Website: macys
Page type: review-order
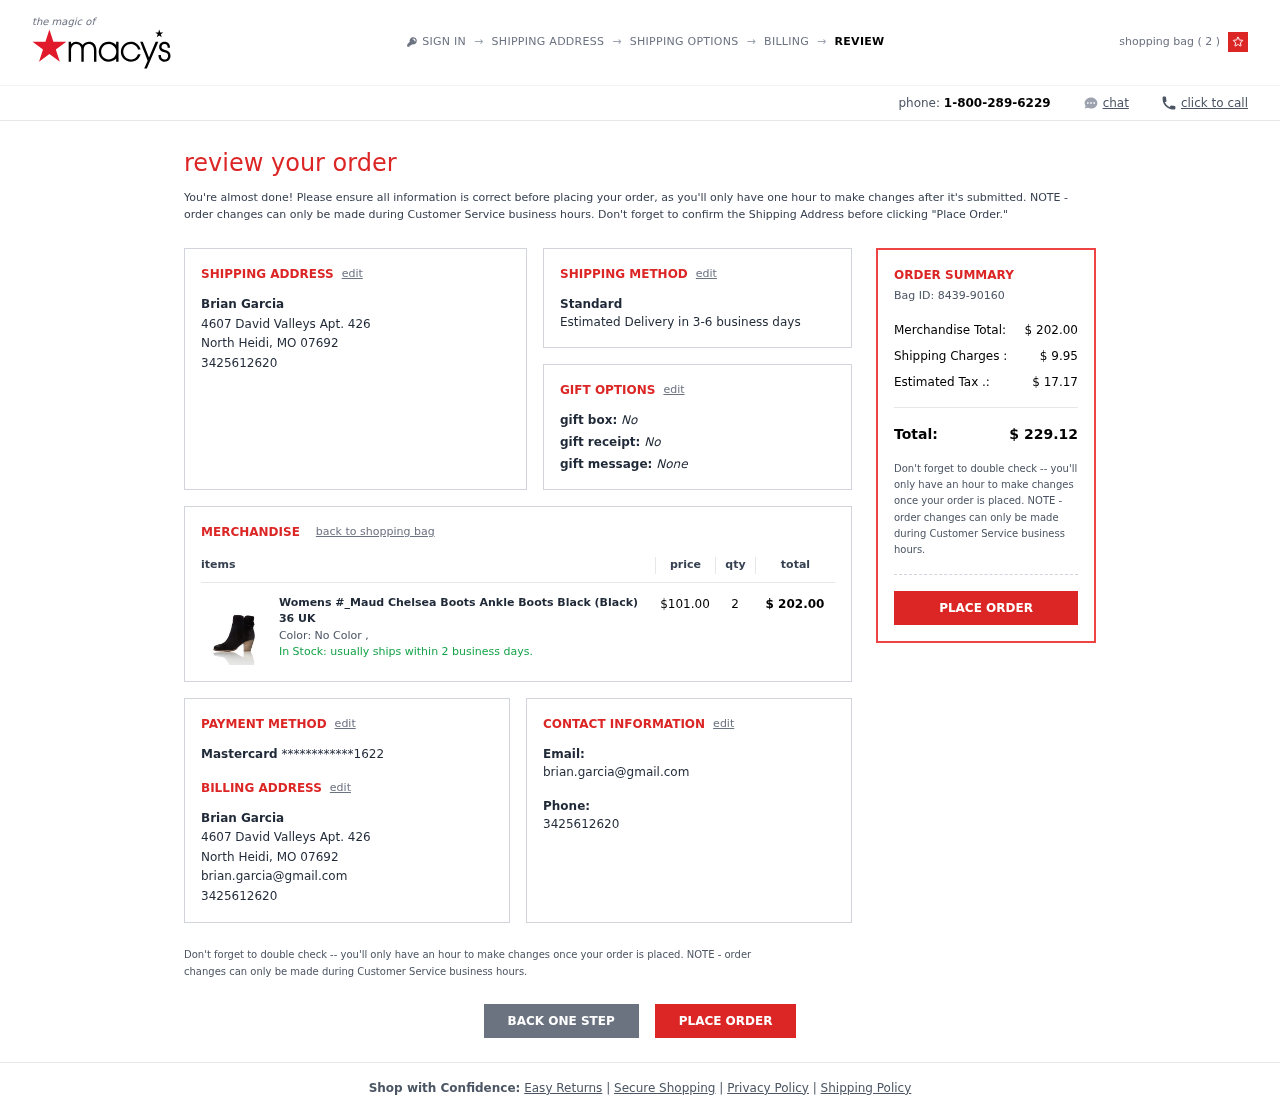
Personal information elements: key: PII_CARD_LAST4
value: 1622
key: PII_CARD_TYPE
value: Mastercard
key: PII_CITY
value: North Heidi
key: PII_EMAIL2
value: brian.garcia@gmail.com
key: PII_EMAIL3
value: brian.garcia@gmail.com
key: PII_FULLNAME
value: Brian Garcia
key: PII_FULLNAME2
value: Brian Garcia
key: PII_PHONE
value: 3425612620
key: PII_PHONE2
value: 3425612620
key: PII_PHONE3
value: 3425612620
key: PII_POSTCODE
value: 07692
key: PII_STATE_ABBR
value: MO
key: PII_STREET
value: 4607 David Valleys Apt. 426
Product elements: key: PRODUCT1_NAME
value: Womens #_Maud Chelsea Boots Ankle Boots Black (Black) 36 UK
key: PRODUCT1_PRICE
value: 101
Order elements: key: ORDER_NUM_ITEMS
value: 2
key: ORDER_DELIVERY_DATE
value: Estimated Delivery in 3-6 business days
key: ORDER_SUBTOTAL
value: $ 202.00
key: ORDER_ID
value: Bag ID: 8439-90160
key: ORDER_SHIPPING_COST
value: $ 9.95
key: ORDER_TAX
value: $ 17.17
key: ORDER_TOTAL
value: $ 229.12